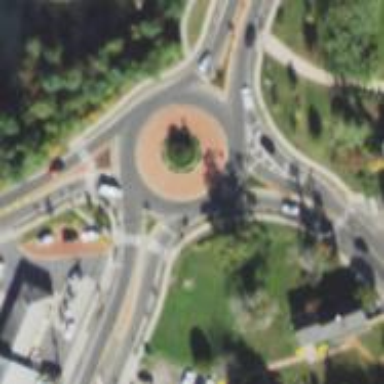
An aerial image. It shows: Primary highway with asphalt surface leading to roundabout.